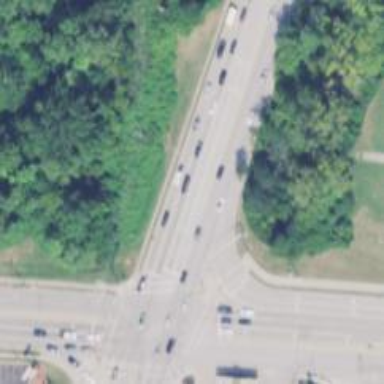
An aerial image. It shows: Trunk highway.